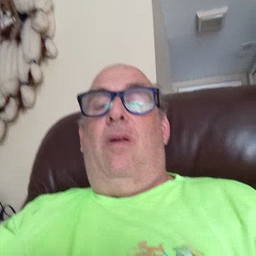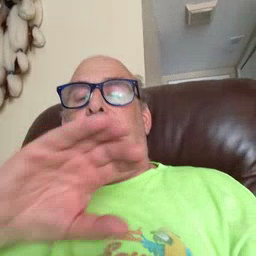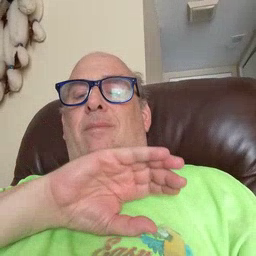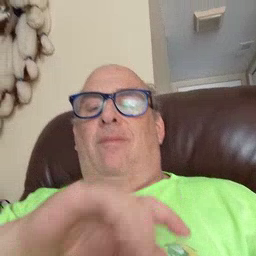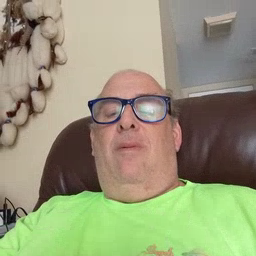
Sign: police